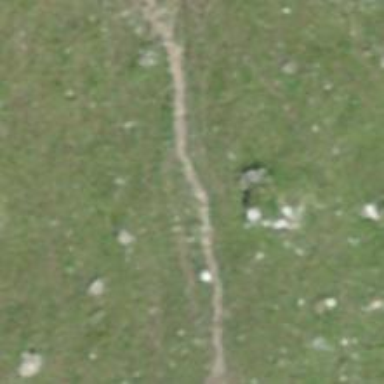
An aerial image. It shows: Path.